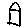
Label: house